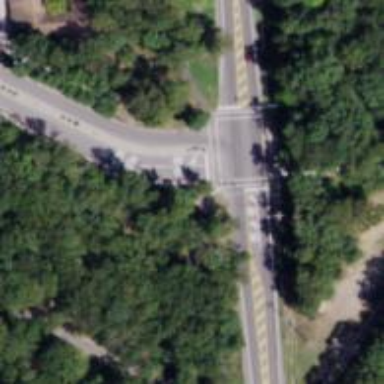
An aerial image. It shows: Asphalt cycleway with crossing.